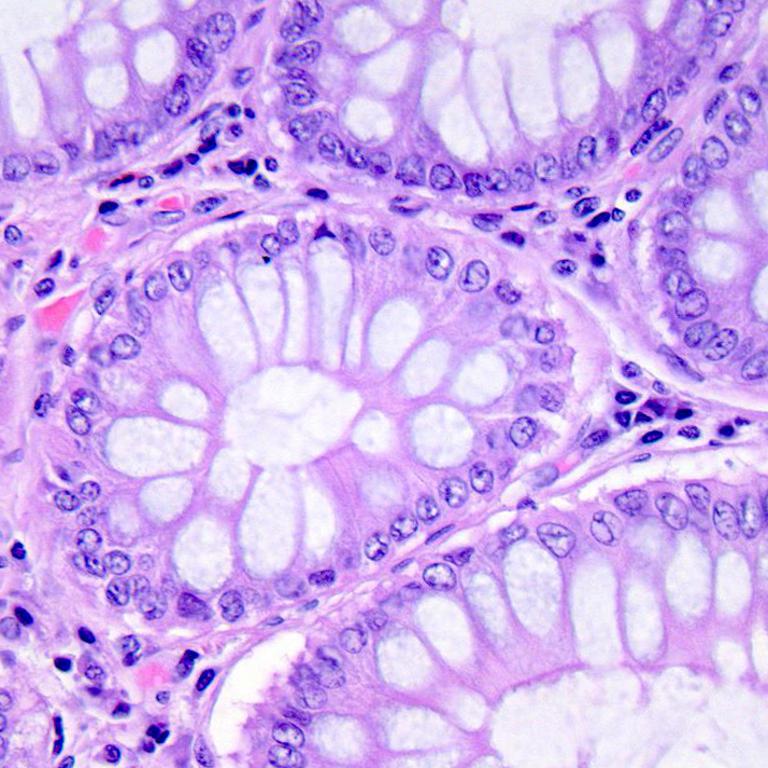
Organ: colon
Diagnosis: benign